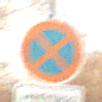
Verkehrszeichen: AbsolutesHalteverbot
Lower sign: ZeitangabenMitBeschraenkungAufWochentage7
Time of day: SunriseSunset
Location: Outdoor (Nature)
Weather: PartlyCloudy
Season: NotSpecified
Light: Natural